Aerial crown-view tile of a tropical tree (Barro Colorado Island, Panama), acquired 20241112:
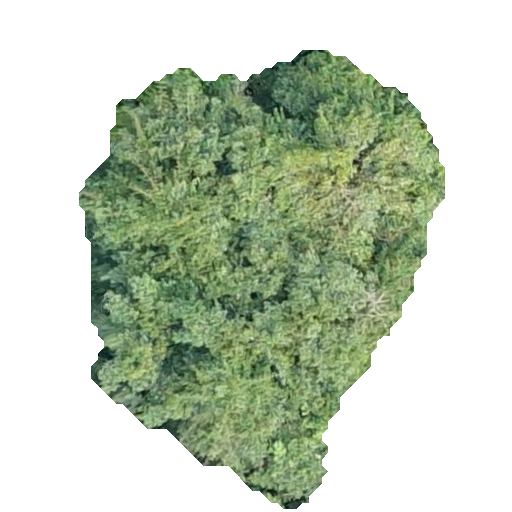
Species: Chrysophyllum cainito
GBIF accepted scientific name: Chrysophyllum cainito
Crown area: 177.516 m²